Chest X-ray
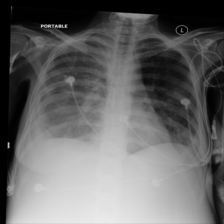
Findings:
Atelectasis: negative
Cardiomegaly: negative
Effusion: negative
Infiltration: negative
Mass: negative
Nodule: negative
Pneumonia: negative
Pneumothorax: negative
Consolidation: negative
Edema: negative
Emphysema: negative
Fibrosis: negative
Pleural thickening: negative
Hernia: negative